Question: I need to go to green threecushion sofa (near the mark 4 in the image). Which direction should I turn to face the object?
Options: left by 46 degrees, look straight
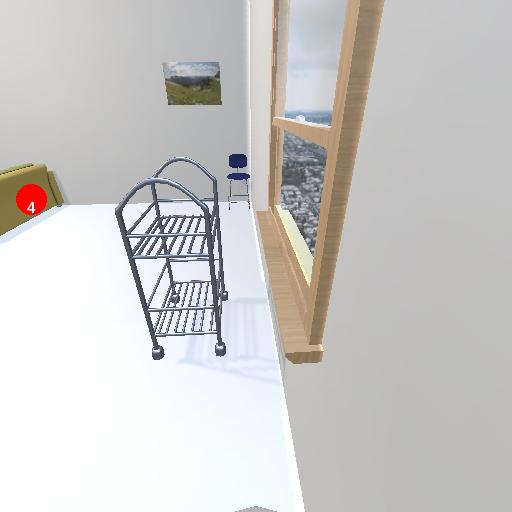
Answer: left by 46 degrees